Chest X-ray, PA view. Patient: 43 years old, sex M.
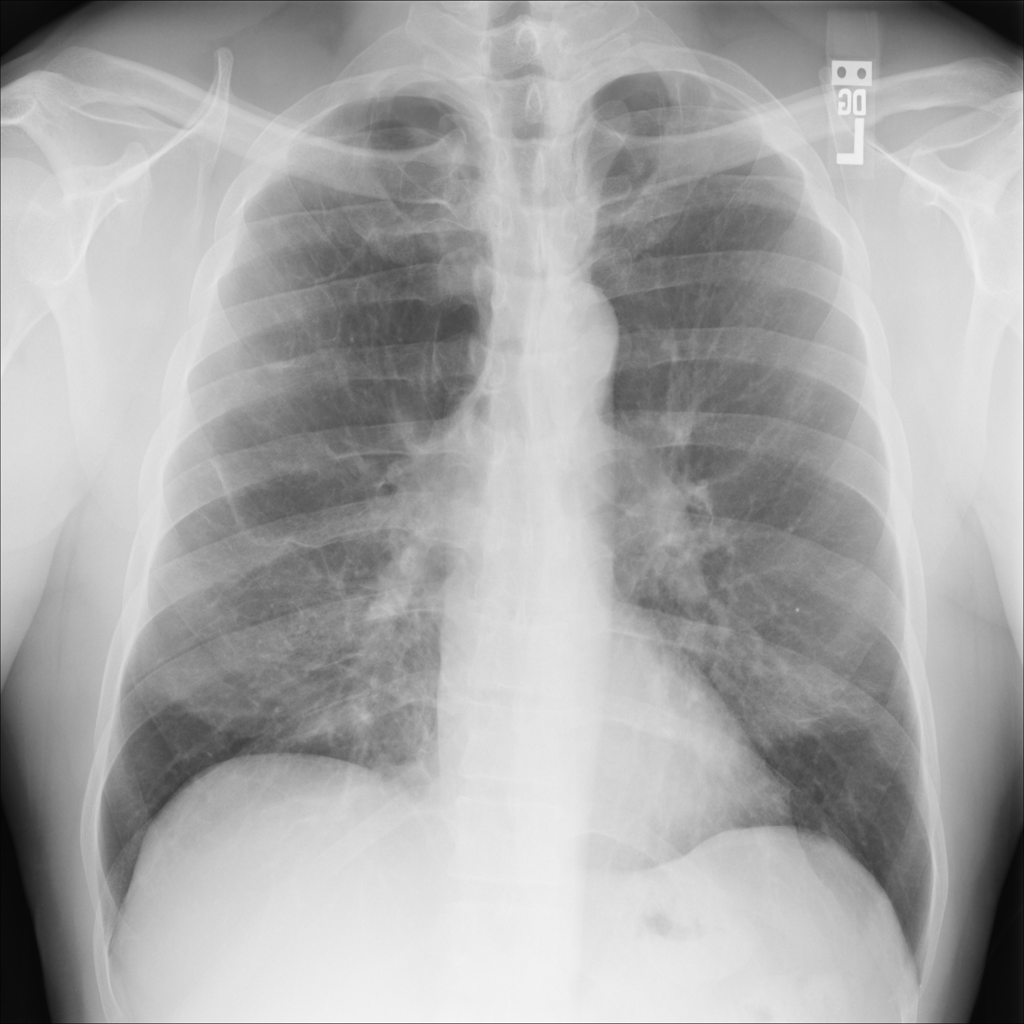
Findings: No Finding